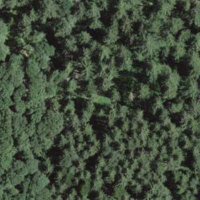
EUNIS habitat code: 43
Species observed at this site:
Petasites albus